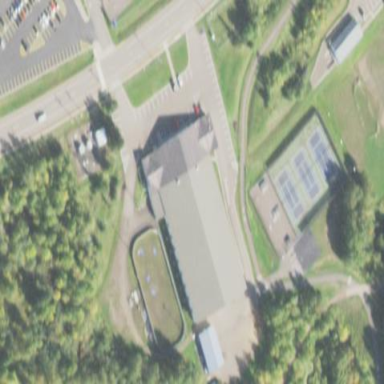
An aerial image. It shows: Commercial building.